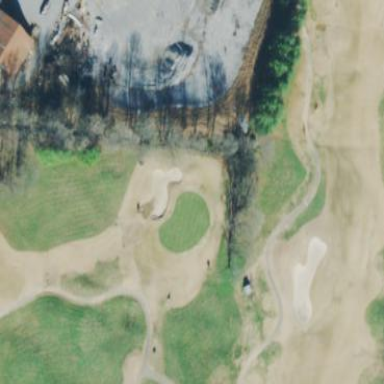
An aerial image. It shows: Golf rough area.